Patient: sex F, age 65
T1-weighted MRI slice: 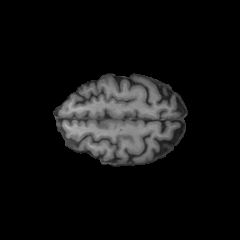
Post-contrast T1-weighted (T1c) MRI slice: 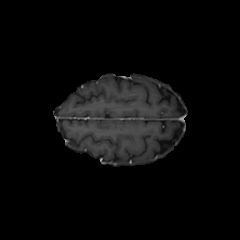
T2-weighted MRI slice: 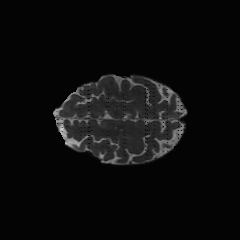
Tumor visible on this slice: no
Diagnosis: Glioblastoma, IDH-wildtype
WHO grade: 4